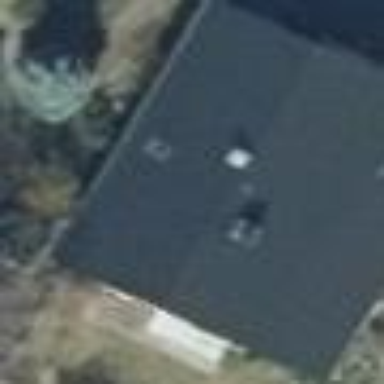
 where the roof is oriented along the structure. The color of the roof is black."